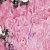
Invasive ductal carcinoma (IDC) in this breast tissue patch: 0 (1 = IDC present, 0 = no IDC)